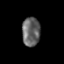
Tissue: prostate
Cell type: Epithelial cells
Senescence score: 0.3564
Nuclear area (px): 509
Mean DAPI intensity: 101.47